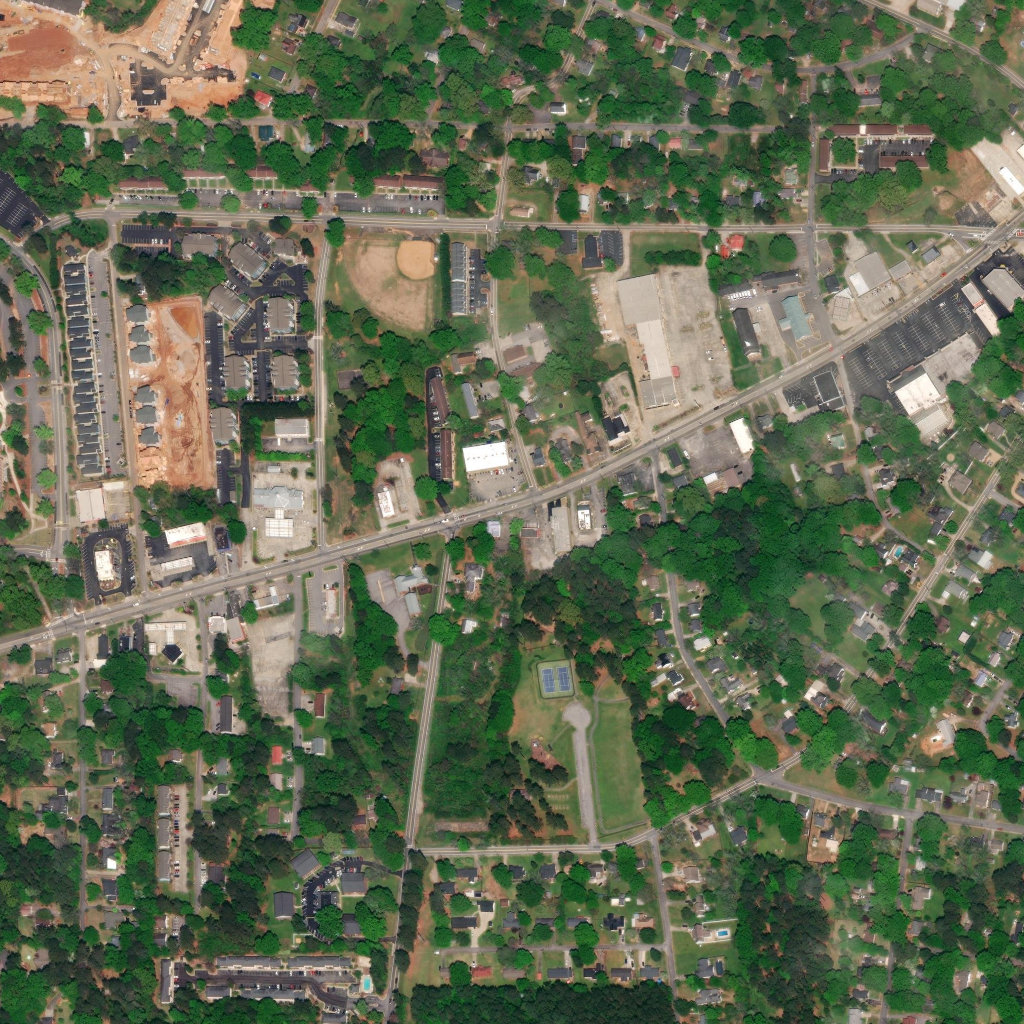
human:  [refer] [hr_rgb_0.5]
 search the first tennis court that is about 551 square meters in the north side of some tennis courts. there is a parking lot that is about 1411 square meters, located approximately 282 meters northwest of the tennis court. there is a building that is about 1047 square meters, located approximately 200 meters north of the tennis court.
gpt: <box>[[54, 64, 55, 68, 0]]</box>